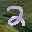
Label: 2